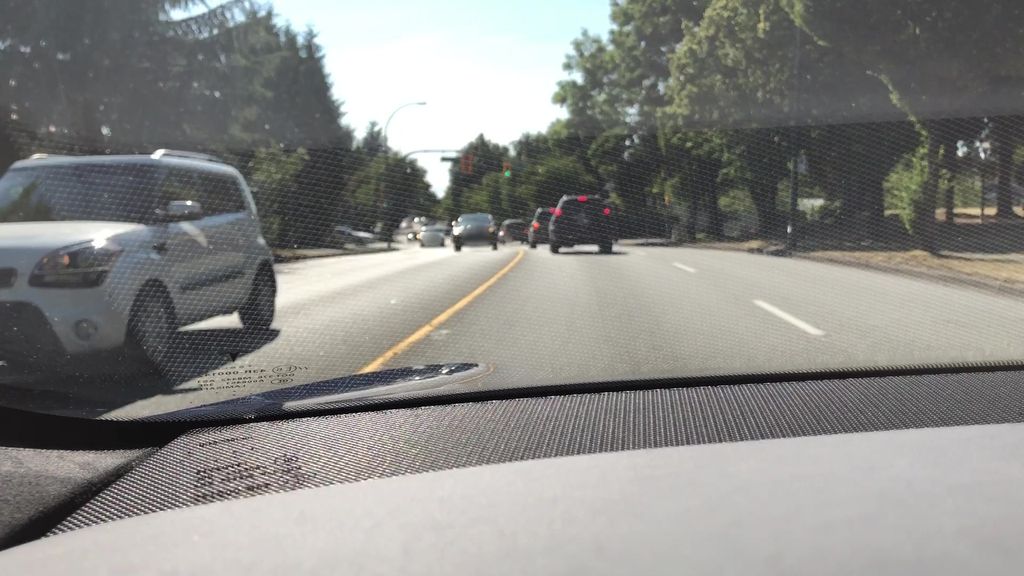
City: vancouver